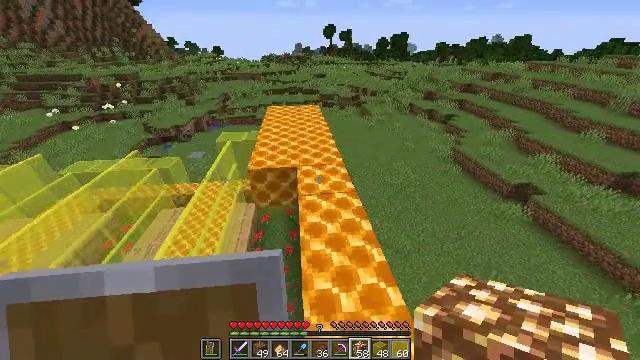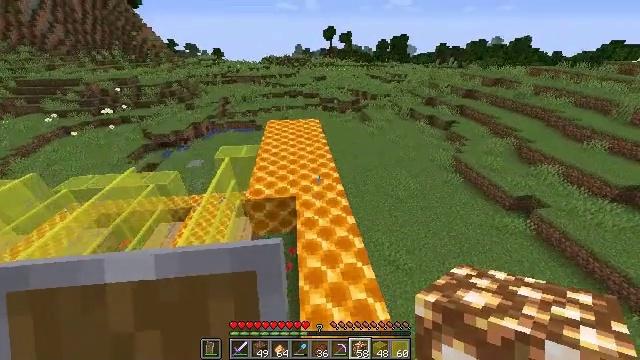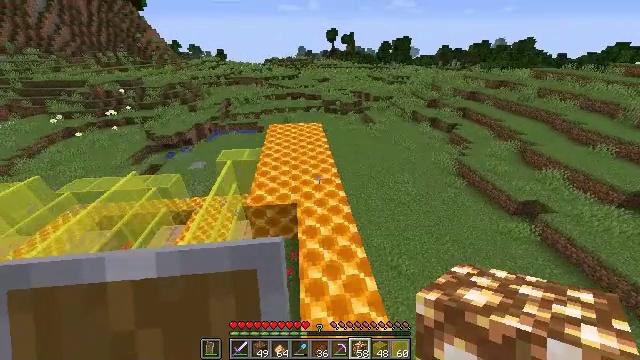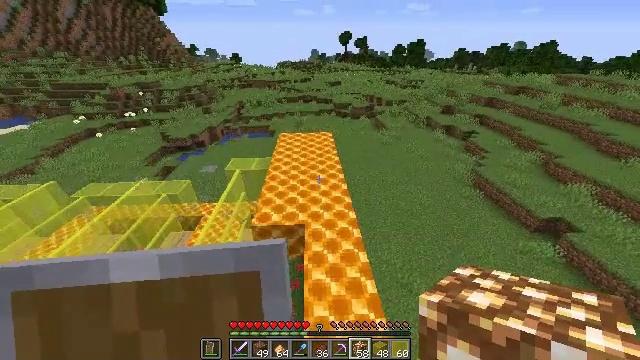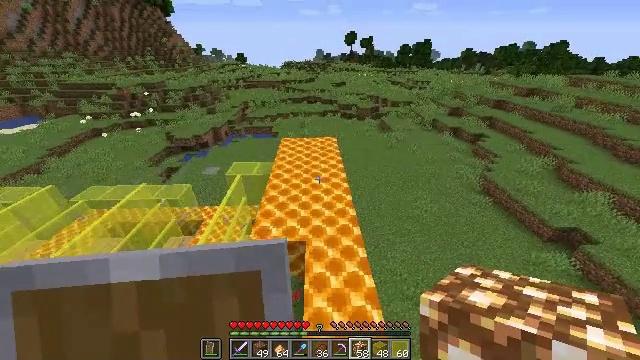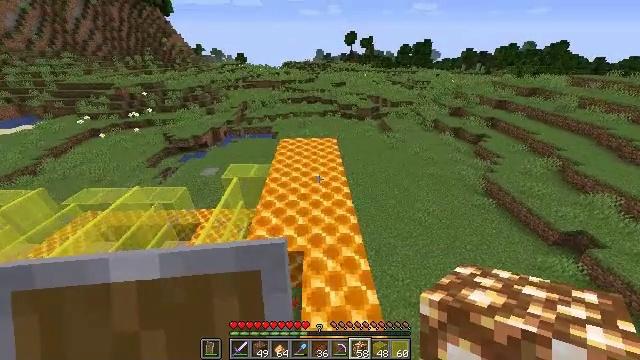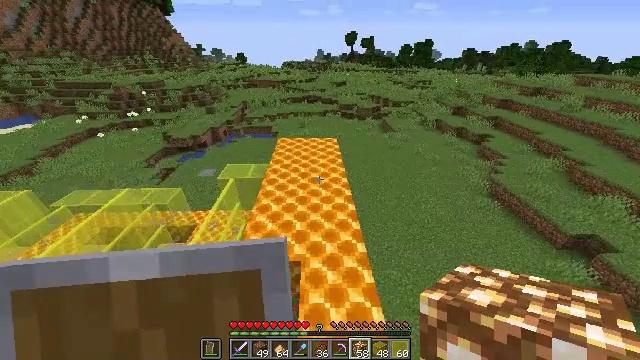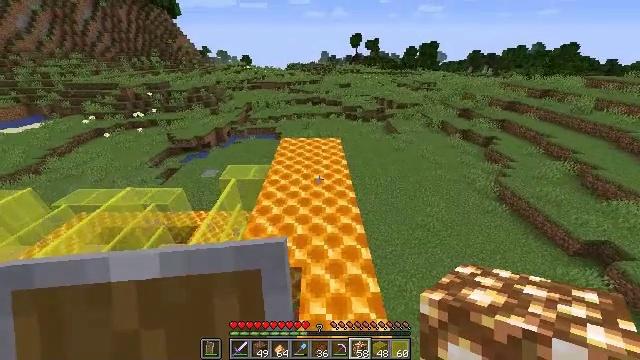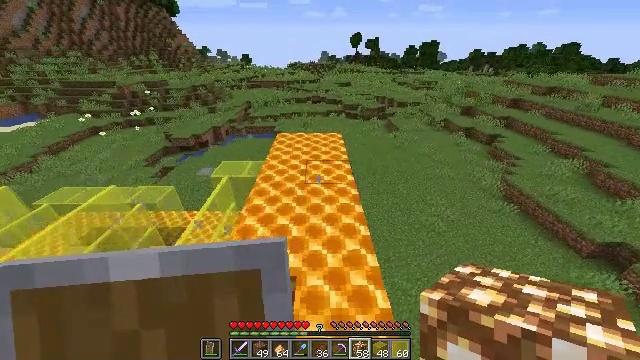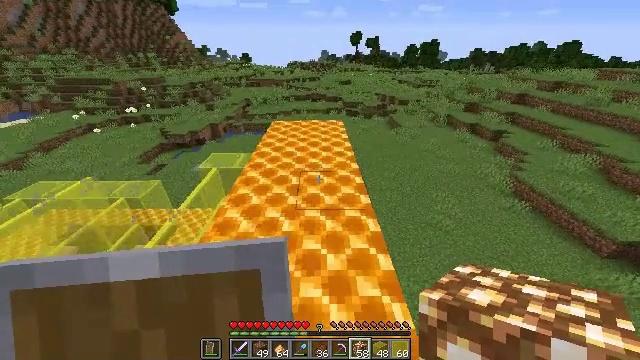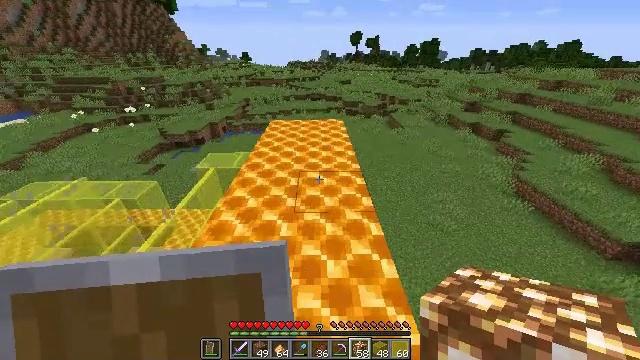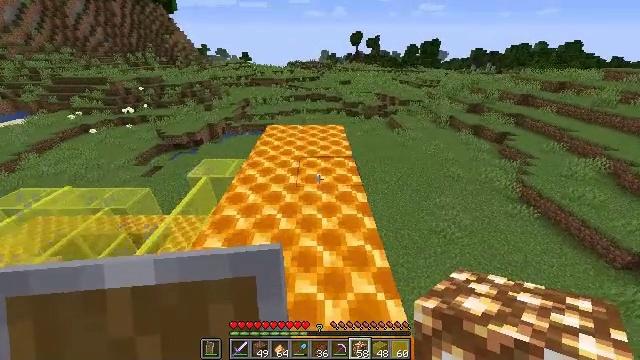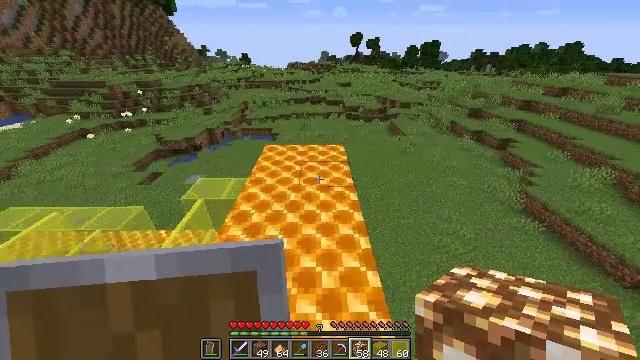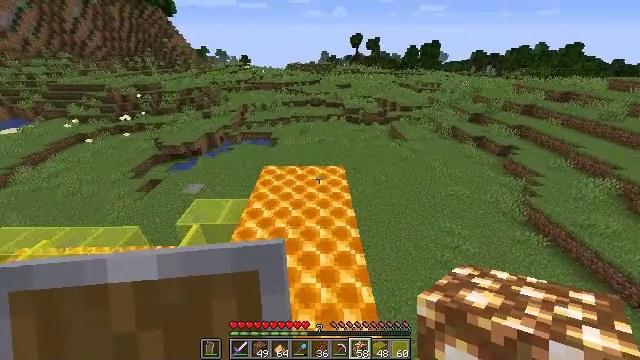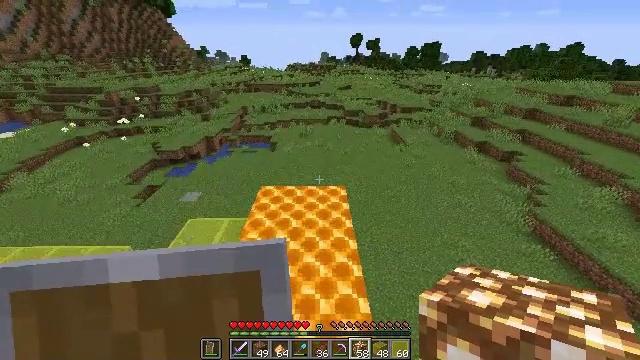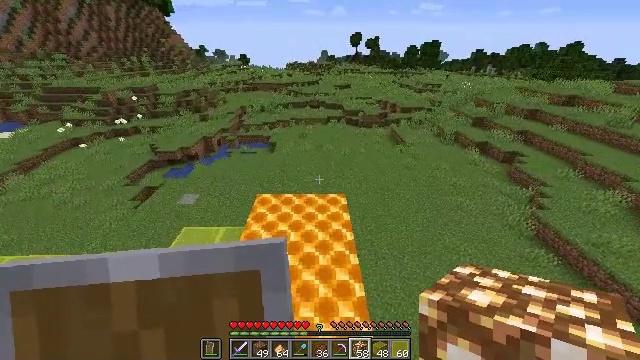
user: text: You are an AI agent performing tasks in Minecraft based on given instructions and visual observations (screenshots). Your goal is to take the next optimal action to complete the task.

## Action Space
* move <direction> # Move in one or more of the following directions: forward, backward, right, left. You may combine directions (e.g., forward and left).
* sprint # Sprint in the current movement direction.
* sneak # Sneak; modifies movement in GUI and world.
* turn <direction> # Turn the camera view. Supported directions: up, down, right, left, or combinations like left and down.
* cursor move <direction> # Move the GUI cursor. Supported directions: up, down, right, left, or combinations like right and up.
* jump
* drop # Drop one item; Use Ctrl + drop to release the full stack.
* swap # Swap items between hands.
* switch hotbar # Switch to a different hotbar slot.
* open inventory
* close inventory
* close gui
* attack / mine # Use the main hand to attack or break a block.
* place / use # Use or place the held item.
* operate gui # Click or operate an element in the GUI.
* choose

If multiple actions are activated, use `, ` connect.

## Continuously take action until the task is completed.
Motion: motion action
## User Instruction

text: Break the honeycomb block to collect materials.
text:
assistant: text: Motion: move forward, jump
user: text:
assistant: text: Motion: move forward, jump
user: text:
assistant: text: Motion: move forward, turn left, jump
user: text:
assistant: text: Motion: move forward, turn left, jump
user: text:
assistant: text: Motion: move forward, jump
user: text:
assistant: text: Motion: move forward, jump
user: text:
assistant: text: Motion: move forward, turn left, jump
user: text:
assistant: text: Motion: move forward, jump
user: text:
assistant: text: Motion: move forward, jump
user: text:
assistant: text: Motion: move forward, jump
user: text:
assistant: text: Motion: move forward, jump
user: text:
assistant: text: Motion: move forward, jump
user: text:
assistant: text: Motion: move forward, jump
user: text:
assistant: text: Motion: move forward, jump
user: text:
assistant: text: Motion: move forward
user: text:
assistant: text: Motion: move forward, turn right and down
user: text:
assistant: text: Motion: move forward, turn down
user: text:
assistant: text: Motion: turn down
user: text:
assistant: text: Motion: turn down
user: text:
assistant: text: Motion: turn right and down
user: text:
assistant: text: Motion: turn down
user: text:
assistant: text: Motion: turn down
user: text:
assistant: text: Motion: no_op
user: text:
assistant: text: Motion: no_op
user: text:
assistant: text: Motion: no_op
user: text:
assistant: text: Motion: no_op
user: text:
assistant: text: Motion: no_op
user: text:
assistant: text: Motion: no_op
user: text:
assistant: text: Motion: no_op
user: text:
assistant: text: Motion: no_op